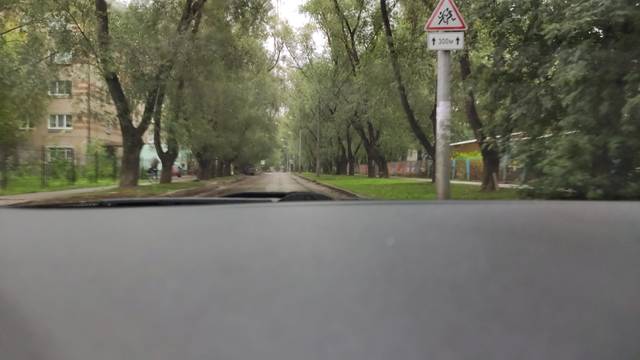
Region: Russia
Coordinates: 58.012, 56.29